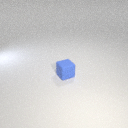
small blue rubber cube